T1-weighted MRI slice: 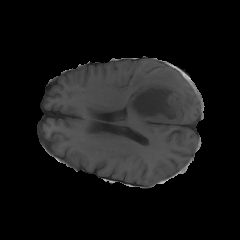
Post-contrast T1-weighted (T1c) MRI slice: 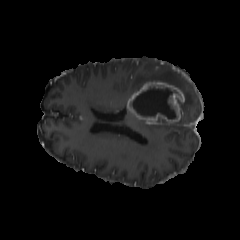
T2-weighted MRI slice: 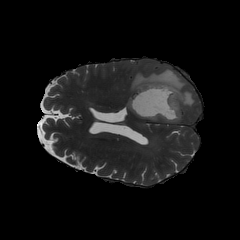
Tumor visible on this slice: yes